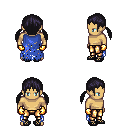
a pixel art fantasy rpg character, male body template, human, tanned skin, blue tattered cape, gold greaves, raven twin-tailed hairstyle, gold gloves, ghillies, four views (front, back, left, right), 2x2 character sprite sheet, small pixel art, hard edges, no anti-aliasing